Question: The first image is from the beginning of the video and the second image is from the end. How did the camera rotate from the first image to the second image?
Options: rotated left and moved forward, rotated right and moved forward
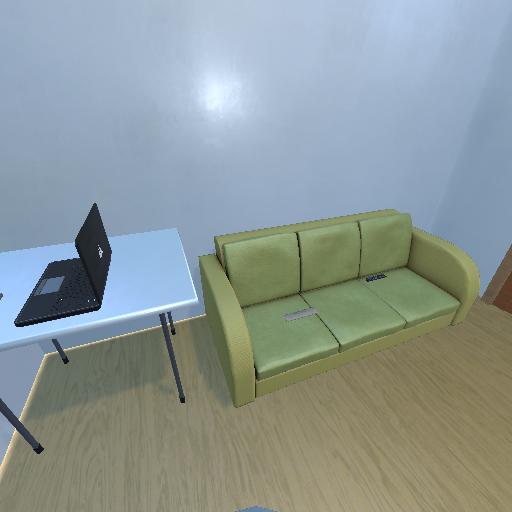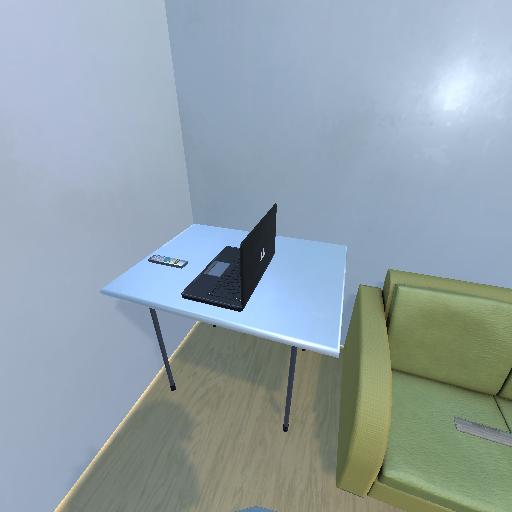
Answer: rotated left and moved forward